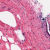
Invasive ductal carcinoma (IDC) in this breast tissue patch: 0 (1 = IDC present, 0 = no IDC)